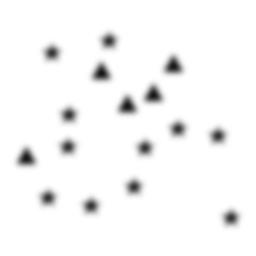
Squares: 0
Triangles: 5
Stars: 11
Total shapes: 16